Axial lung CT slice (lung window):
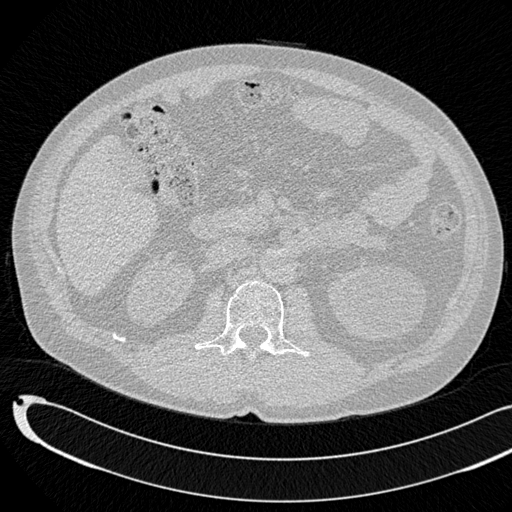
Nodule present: no